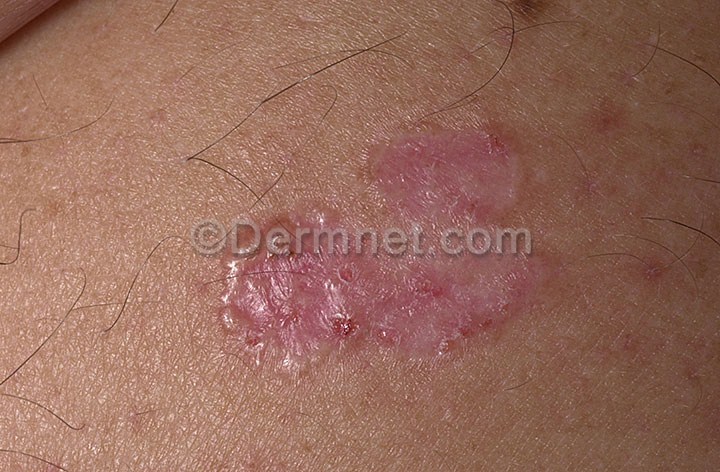
Disease: Actinic Keratosis Basal Cell Carcinoma and other Malignant Lesions